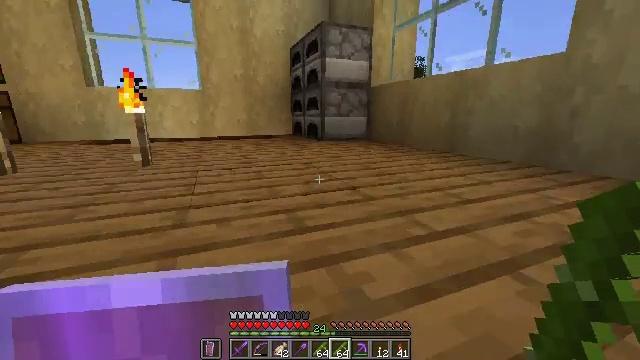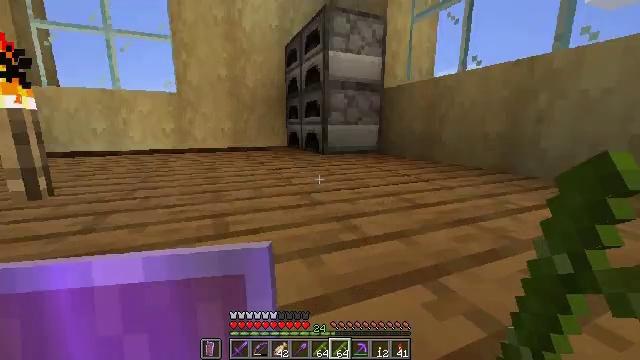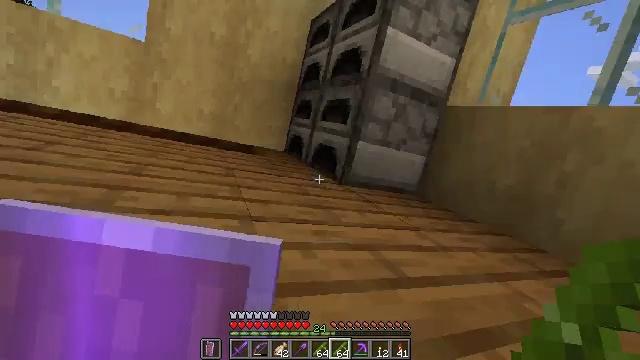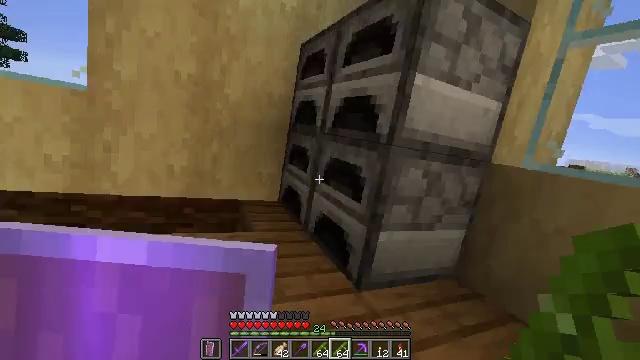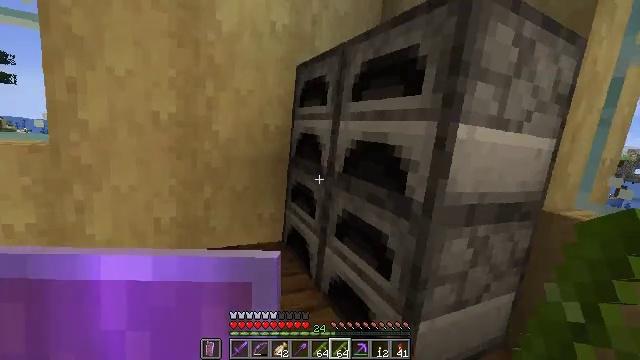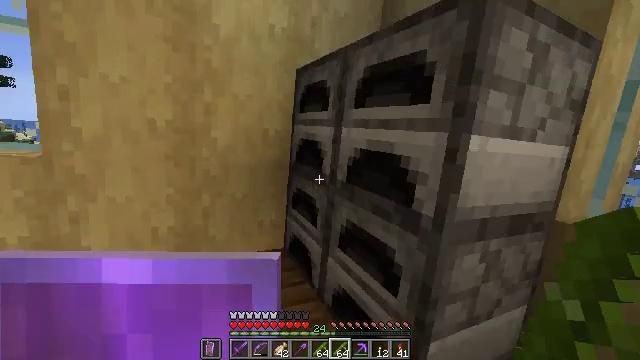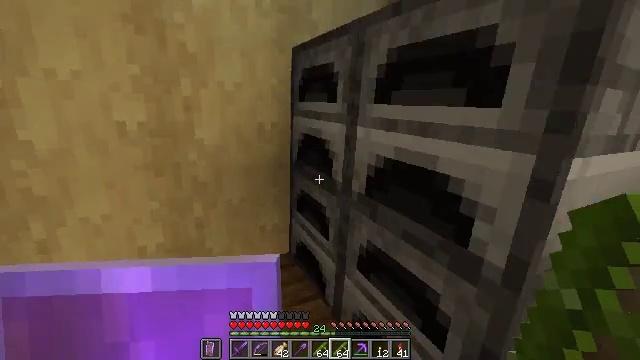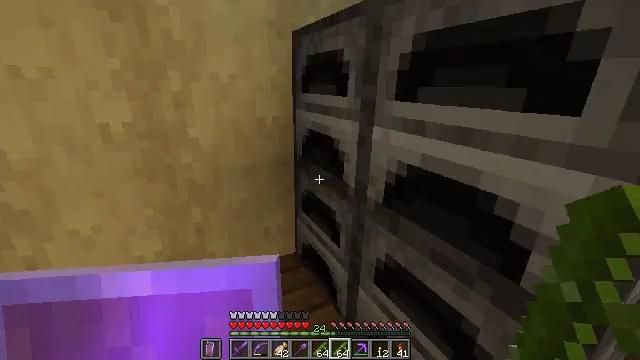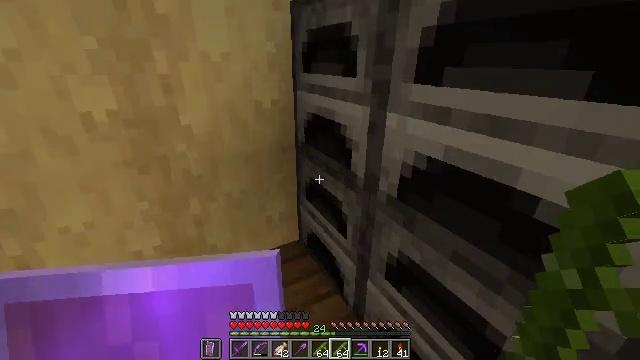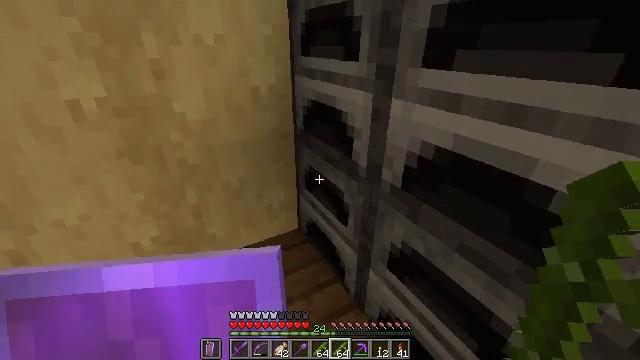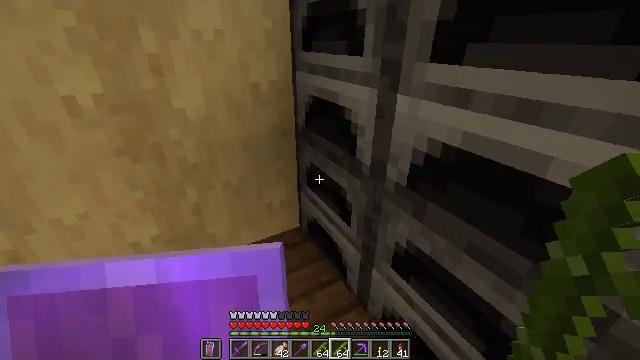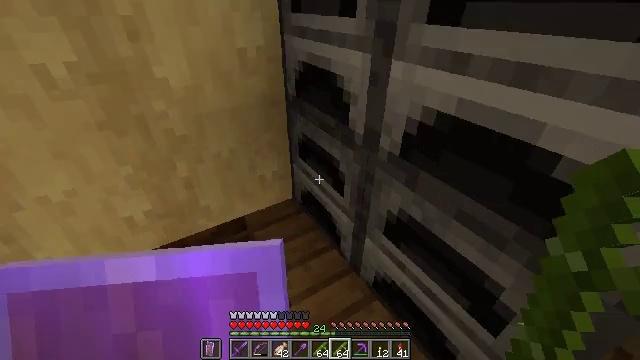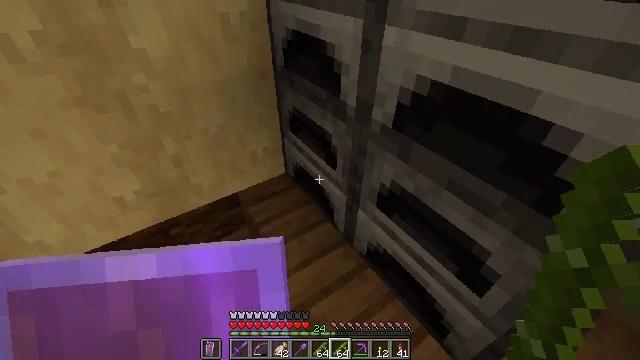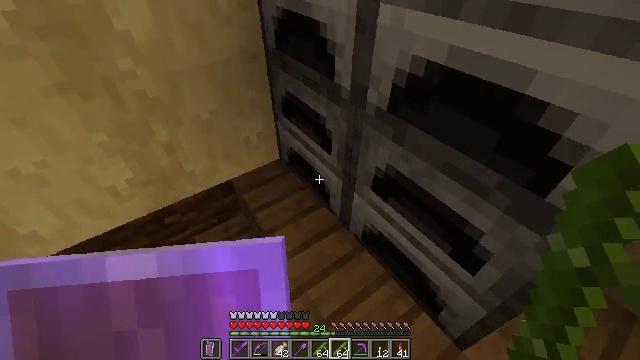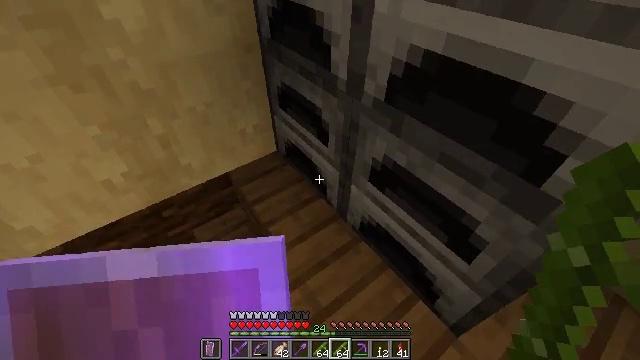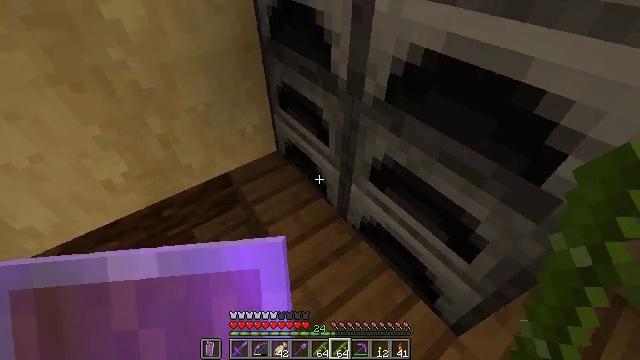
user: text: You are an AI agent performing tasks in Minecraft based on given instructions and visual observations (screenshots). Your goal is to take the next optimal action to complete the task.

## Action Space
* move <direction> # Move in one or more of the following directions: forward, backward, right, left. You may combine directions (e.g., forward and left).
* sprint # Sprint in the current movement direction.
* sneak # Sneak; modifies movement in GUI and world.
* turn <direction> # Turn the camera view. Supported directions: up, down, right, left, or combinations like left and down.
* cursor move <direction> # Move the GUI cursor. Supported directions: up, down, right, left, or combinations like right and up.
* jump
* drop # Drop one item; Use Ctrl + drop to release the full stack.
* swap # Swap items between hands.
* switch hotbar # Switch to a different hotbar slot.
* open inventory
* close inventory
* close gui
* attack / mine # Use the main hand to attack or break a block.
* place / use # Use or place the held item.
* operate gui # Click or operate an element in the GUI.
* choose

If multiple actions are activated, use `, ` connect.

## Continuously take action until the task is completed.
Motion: motion action
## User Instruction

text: Obtain nether brick by smelting netherrack.
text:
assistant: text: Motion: turn right and up
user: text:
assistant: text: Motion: turn right and up
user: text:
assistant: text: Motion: no_op
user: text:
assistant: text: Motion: no_op
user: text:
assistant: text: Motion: no_op
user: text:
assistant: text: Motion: turn right and down
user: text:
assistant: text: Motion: turn down
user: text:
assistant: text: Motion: turn down
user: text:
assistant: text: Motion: turn down
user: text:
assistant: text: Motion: no_op
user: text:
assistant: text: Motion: turn right and down
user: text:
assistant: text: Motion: turn right and down
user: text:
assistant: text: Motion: turn right and down
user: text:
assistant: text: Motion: turn down
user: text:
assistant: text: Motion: no_op
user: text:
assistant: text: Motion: no_op
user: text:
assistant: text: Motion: no_op
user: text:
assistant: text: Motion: turn up
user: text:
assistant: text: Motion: turn up
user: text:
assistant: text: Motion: turn up
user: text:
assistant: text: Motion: no_op
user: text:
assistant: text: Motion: use / place
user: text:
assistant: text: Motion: use / place
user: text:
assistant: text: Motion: use / place
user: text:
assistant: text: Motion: no_op
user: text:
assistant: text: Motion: no_op
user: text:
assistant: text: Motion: no_op
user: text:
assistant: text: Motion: no_op
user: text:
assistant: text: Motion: no_op
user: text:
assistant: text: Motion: turn right and down